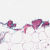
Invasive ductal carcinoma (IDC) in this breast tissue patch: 0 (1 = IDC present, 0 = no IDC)